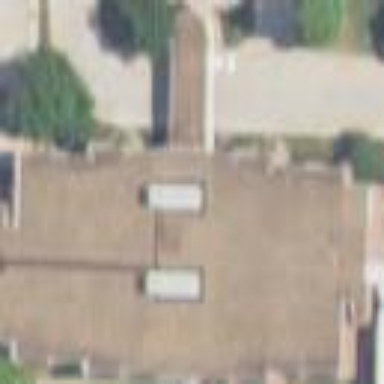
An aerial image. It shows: Clinic building.